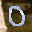
Label: 0